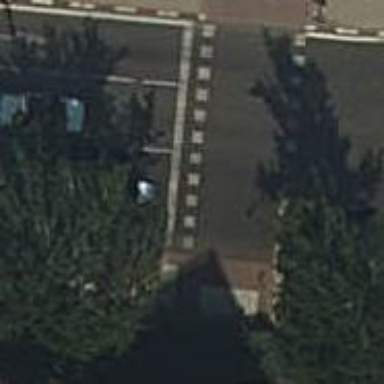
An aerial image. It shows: Sidewalk with ford crossing.